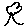
Label: tree